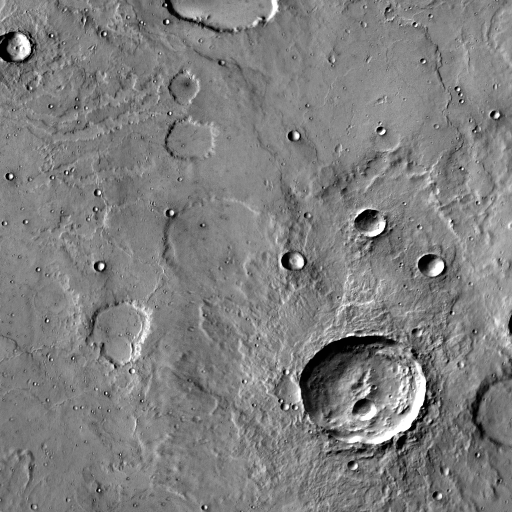
Crater classes present: Background, Other, Layered, Buried, Secondary